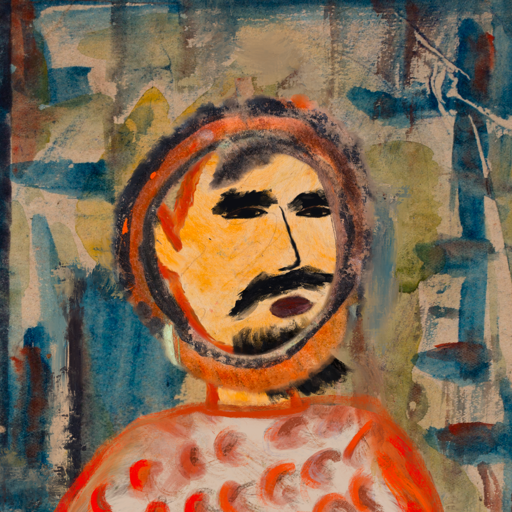
Background: Orphan, Head And Neck Side: Experience, Face Side: Mosgoul, Bust: Rupkatha, Hair Side: Childish, Head Accessory: Blank, Second Necklace: Blank, Necklace: Blank, Baby: Blank